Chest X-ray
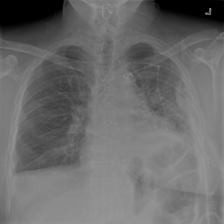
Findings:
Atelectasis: negative
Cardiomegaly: negative
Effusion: negative
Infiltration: negative
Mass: negative
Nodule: negative
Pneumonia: negative
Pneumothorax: negative
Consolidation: negative
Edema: negative
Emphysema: negative
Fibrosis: negative
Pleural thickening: negative
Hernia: negative